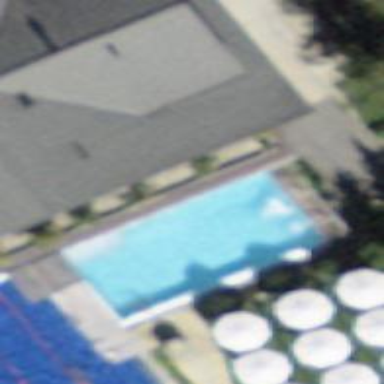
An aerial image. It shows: Swimming pool located in leisure land.